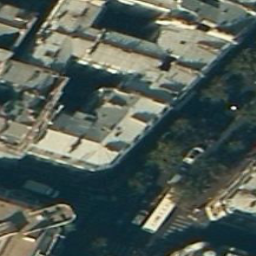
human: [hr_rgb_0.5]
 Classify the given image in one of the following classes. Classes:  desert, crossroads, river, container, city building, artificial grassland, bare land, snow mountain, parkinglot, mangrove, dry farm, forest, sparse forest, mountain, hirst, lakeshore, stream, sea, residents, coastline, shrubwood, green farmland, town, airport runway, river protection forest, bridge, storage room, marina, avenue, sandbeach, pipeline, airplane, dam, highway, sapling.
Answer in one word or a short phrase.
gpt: city building